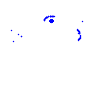
Particle: electron